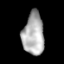
Tissue: lung
Cell type: Epithelial cells
Senescence score: 0.2239
Nuclear area (px): 883
Mean DAPI intensity: 174.533